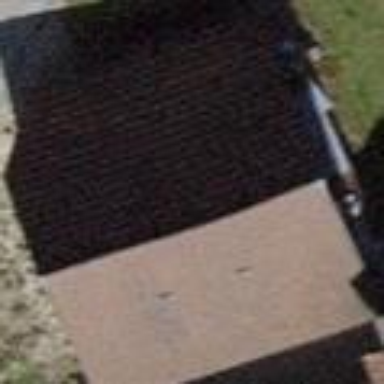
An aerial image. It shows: Barn.